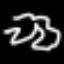
Label: squiggle